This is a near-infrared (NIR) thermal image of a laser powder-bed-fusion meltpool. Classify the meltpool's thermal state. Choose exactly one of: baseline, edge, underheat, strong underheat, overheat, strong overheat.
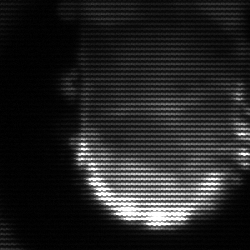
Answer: baseline